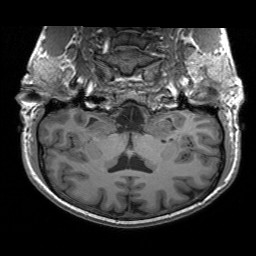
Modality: T1w
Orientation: sagittal
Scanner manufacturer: siemens
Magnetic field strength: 3 T